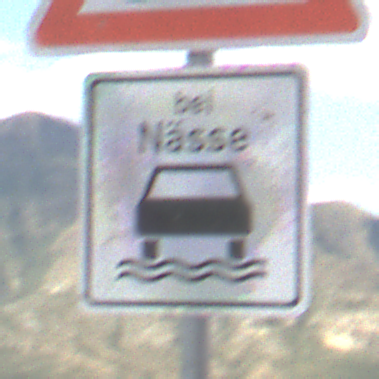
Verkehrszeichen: BeiNaesse
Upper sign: SchleuderOderRutschgefahr
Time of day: Midday
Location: Outdoor (Nature)
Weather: PartlyCloudy
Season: NotSpecified
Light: Natural